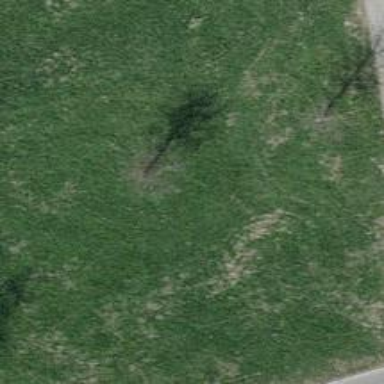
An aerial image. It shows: Single tag "natural: tree."